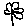
Label: flower